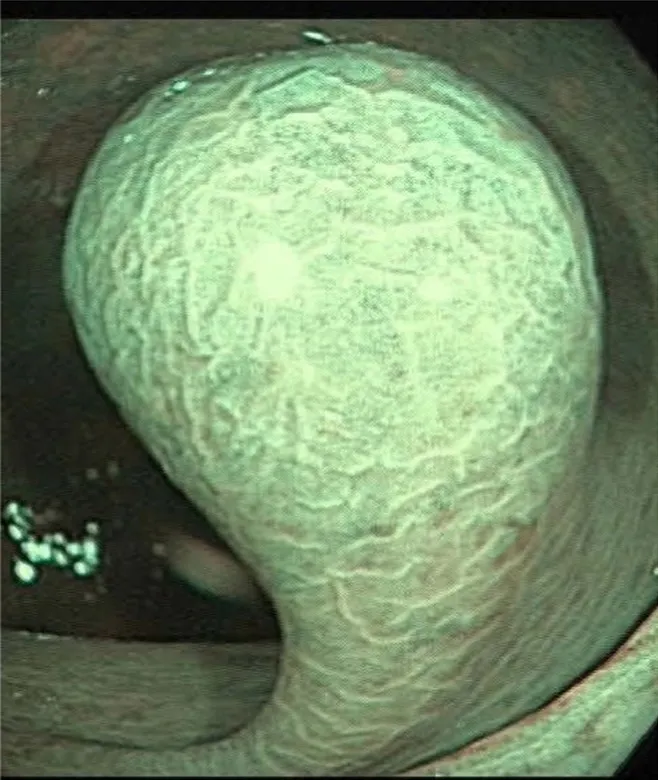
Image taken during colonoscopy showing a 17-mm pedunculated polyp seen in the sigmoid colon.
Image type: endoscopy (gi_endoscopy)